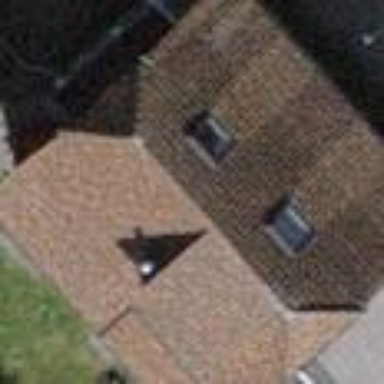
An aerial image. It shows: Detached building.